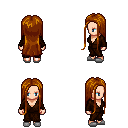
a pixel art fantasy rpg character, female body template, human, light skin, brown robe, magenta pants, brunette extra-long hairstyle, white slippers, four views (front, back, left, right), 2x2 character sprite sheet, small pixel art, hard edges, no anti-aliasing